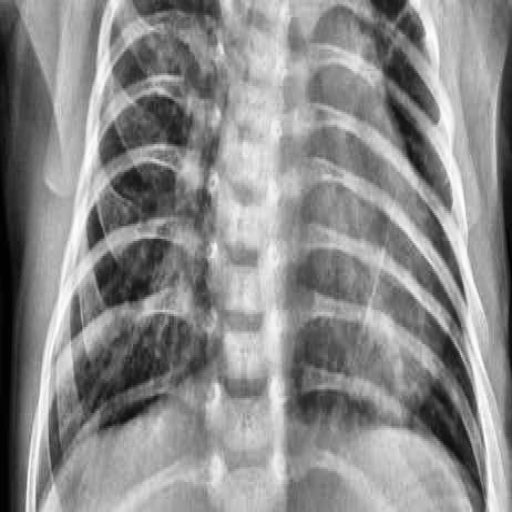
Finding: PNEUMONIA